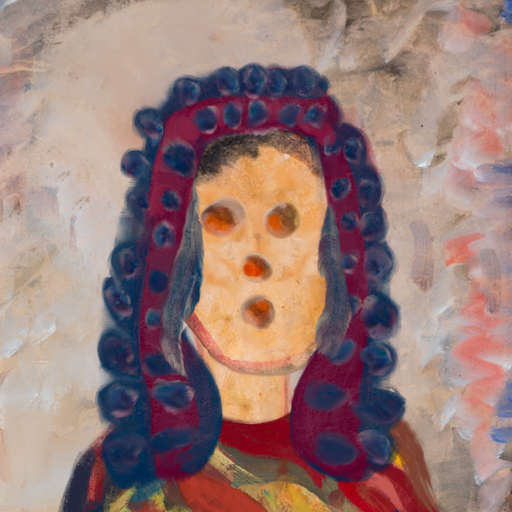
Background: Roy_Bahadur, Head And Neck Front: Childish, Face Front: Rupkatha, Bust: Mother_And_Son_Son, Hair Front: Hill_Girl, Head Accessory: Blank, Second Necklace: Blank, Necklace: Blank, Baby: Blank